Field crop: tomato
Growth stage: 1
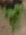
Species: solanum